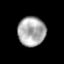
Tissue: prostate
Cell type: T cells
Senescence score: 0.3517
Nuclear area (px): 799
Mean DAPI intensity: 169.63